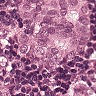
Metastatic tissue present: yes